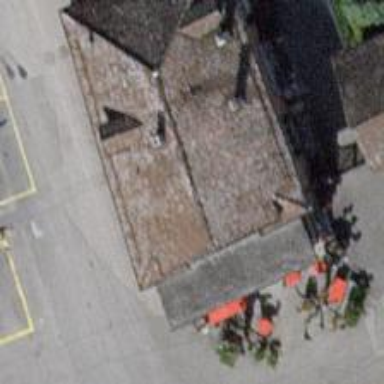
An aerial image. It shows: Cafe.